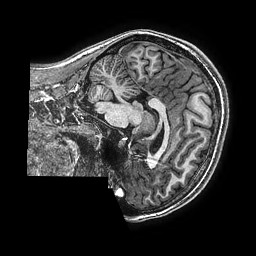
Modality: T1w
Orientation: sagittal
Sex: female
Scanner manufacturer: ge
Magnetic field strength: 3 T
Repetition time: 0.00766 s
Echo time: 0.003476 s